Aerial crown-view tile of a tropical tree (Barro Colorado Island, Panama), acquired 20250217:
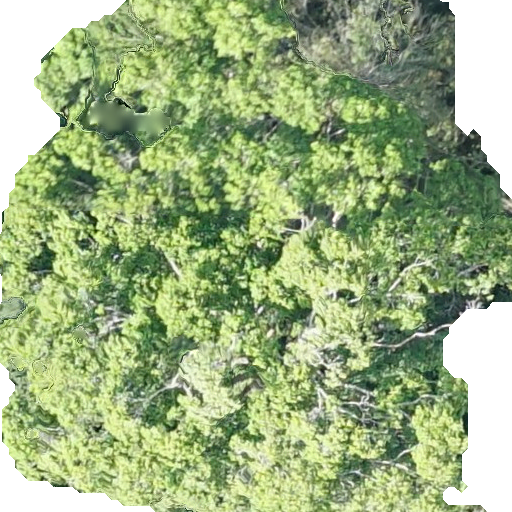
Species: Ocotea leptobotra
GBIF accepted scientific name: Ocotea leptobotra
Crown area: 369.256 m²